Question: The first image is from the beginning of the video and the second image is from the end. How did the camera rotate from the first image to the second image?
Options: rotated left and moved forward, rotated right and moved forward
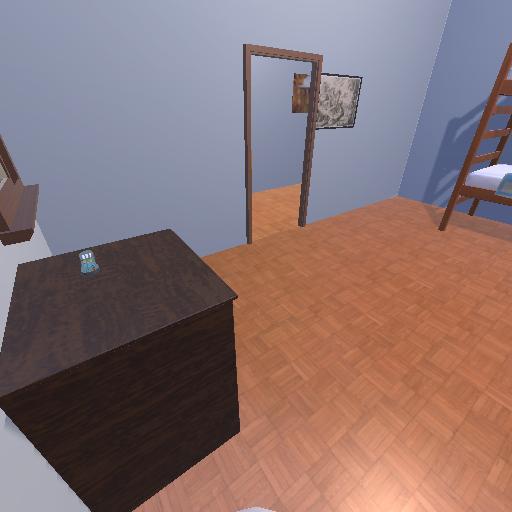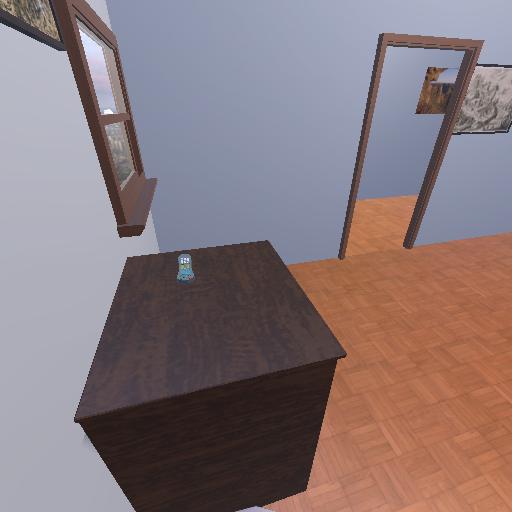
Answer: rotated left and moved forward